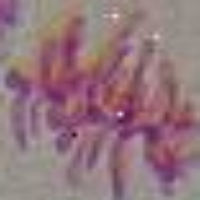
Label: metaphase